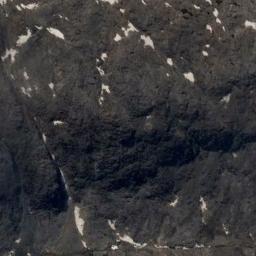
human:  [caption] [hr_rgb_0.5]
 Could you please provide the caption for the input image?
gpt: The mountains are winding and undulating .

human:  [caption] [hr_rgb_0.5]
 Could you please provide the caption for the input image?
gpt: The mountain has a rugged surface and some snow is on the mountain .

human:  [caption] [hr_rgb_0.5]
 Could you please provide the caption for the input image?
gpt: The mountain is full of black soil .

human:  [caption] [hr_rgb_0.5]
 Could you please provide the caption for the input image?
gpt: This mountain is completely covered by vegetation .

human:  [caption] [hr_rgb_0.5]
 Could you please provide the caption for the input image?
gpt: There are some white rocks on the brown mountain .